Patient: sex F, age 59
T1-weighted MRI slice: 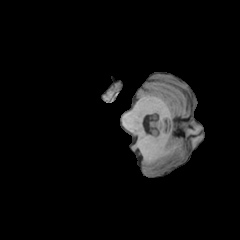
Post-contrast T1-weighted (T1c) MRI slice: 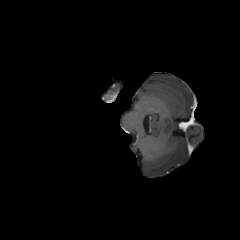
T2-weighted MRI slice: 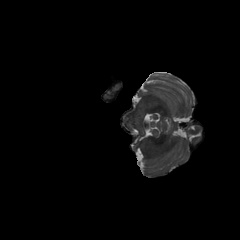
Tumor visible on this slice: no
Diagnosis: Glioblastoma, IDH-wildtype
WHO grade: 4